Question: I am very new to shiny, and I have a question.
I have a simple dataset with observations (Number_Total) of species (Species), in a certain location (X,Y).
I would like to generate a map, that enables you to select the species in a dropdown menu. Shiny then shows you were the species occurs on the map.
I got pretty far (for my experience), but selecting species in the menu does not do anything...
'''
ui <- (fluidPage(titlePanel("Species Checker"),
sidebarLayout(
sidebarPanel(
selectizeInput('species', 'Choose species',
choices = df$Species, multiple = TRUE)
),
mainPanel(
leafletOutput("CountryMap",
width = 1000, height = 500))
)
))
'''
The server side
'''
server <- function(input, output, session){
output$CountryMap <- renderLeaflet({
leaflet() %>% addTiles() %>%
setView(lng = 10, lat = 40, zoom = 5) %>%
addCircles(lng = df$Y, lat = df$X, weight = 10,
radius =sqrt(df$Number_Total)*15000, popup = df$Species)
})
observeEvent(input$species, {
if(input$species != "")
{
leafletProxy("CountryMap") %>% clearShapes()
index = which(df$Species == input$species)
leafletProxy("CountryMap")%>% addCircles(lng = df$X[index],
lat = df$Y[index],
weight = 1,
radius =sqrt(df$Number_Total[index])*30, popup = df$Species[index])
}
})
}
'''
And finally plot it
'''
shinyApp(ui = ui, server = server)
'''
I know my code is probably messy, but again, I blaim my experience =)
I did not manage to get an example dataset in here right away, so here it comes as picture

This is the result of the above code (with slightly different data)
<URL>
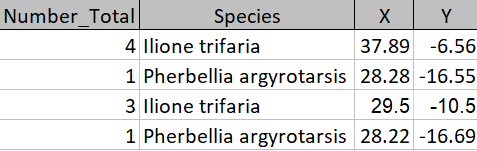
Answer: Here's what you need. I think you are skilled enough to understand this but comment if you have any questions.
'''
server <- function(input, output, session) {
# map_data <- reactive({
# req(input$species)
# df[df$Species %in% input$species, ]
# })
output$CountryMap <- renderLeaflet({
leaflet() %>% addTiles() %>%
setView(lng = 10, lat = 40, zoom = 5)
})
map_proxy <- leafletProxy("CountryMap")
observe({
md <- df[df$Species %in% input$species, ]
map_proxy %>%
addCircles(lng = md$Y, lat = md$X, weight = 10,
radius = sqrt(md$Number_Total)*15000, popup = md$Species)
})
}
'''